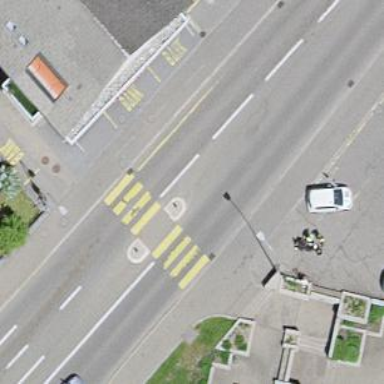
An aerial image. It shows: Uncontrolled zebra crossing with pedestrian island.